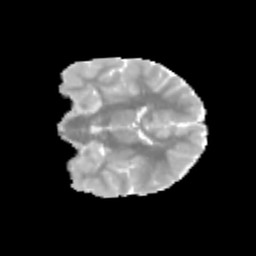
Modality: MD
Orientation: coronal
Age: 9
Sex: male
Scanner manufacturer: siemens
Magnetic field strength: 3 T
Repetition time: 3.8 s
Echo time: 0.07 s